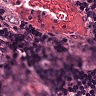
Metastatic tissue present: yes